Question: I was trying to change the x-axis on my plot with the code below. I named the desired labels on scale_x-discrete in orders corresponding to the legend to the right of the plot but they ended up messy. Corn appeared twice while Oat was missing for "Three-year", then Corn appeared twice again in "Four-year" with Alfalfa missing. Labels were mixed up for "Three-year" and "Four-year" too.
'''
data$rotation[data$Rot.trt %in% c("C2", "S2")]<-"TwoYear"
data$rotation[data$Rot.trt %in% c("C3", "S3", "O3")]<-"ThreeYear"
data$rotation[data$Rot.trt %in% c("C4", "S4", "O4", "A4")]<-"FourYear"
##plot, by rotation #scales = free_x X axis depends on facet
data$rotation <- factor(data$rotation, levels = c("TwoYear", "ThreeYear", "FourYear"))
ggplot(data, aes(Rot.Herb, kg.ha, fill=Crop))+
geom_boxplot()+
facet_grid(~rotation, scales = "free_x", space="free_x")+
scale_fill_brewer(palette = "Paired")+
ggtitle("Weed biomass by plot")+
theme(plot.title = element_text(size=30, face="bold", vjust=2))+
xlab("Rotation systems and Herbicide regimes (L = Low herbicide regime, C = Conventional herbicide regime)")+
scale_x_discrete(labels = c("Corn C", "Corn L", "Soybean C", "Soybean L", "Corn C", "Corn L", "Oat C", "Oat L", "Soybean C", "Soybean L", "Alfalfa C", "Alfalfa L", "Corn C", "Corn L", "Oat C", "Oat L", "Soybean C", "Soybean L"))+
theme(axis.text.x = element_text(angle = 90, hjust = 1))+
ylab("Weed dry weight")
'''
Please find picture and data here:
<URL>

Thank you!
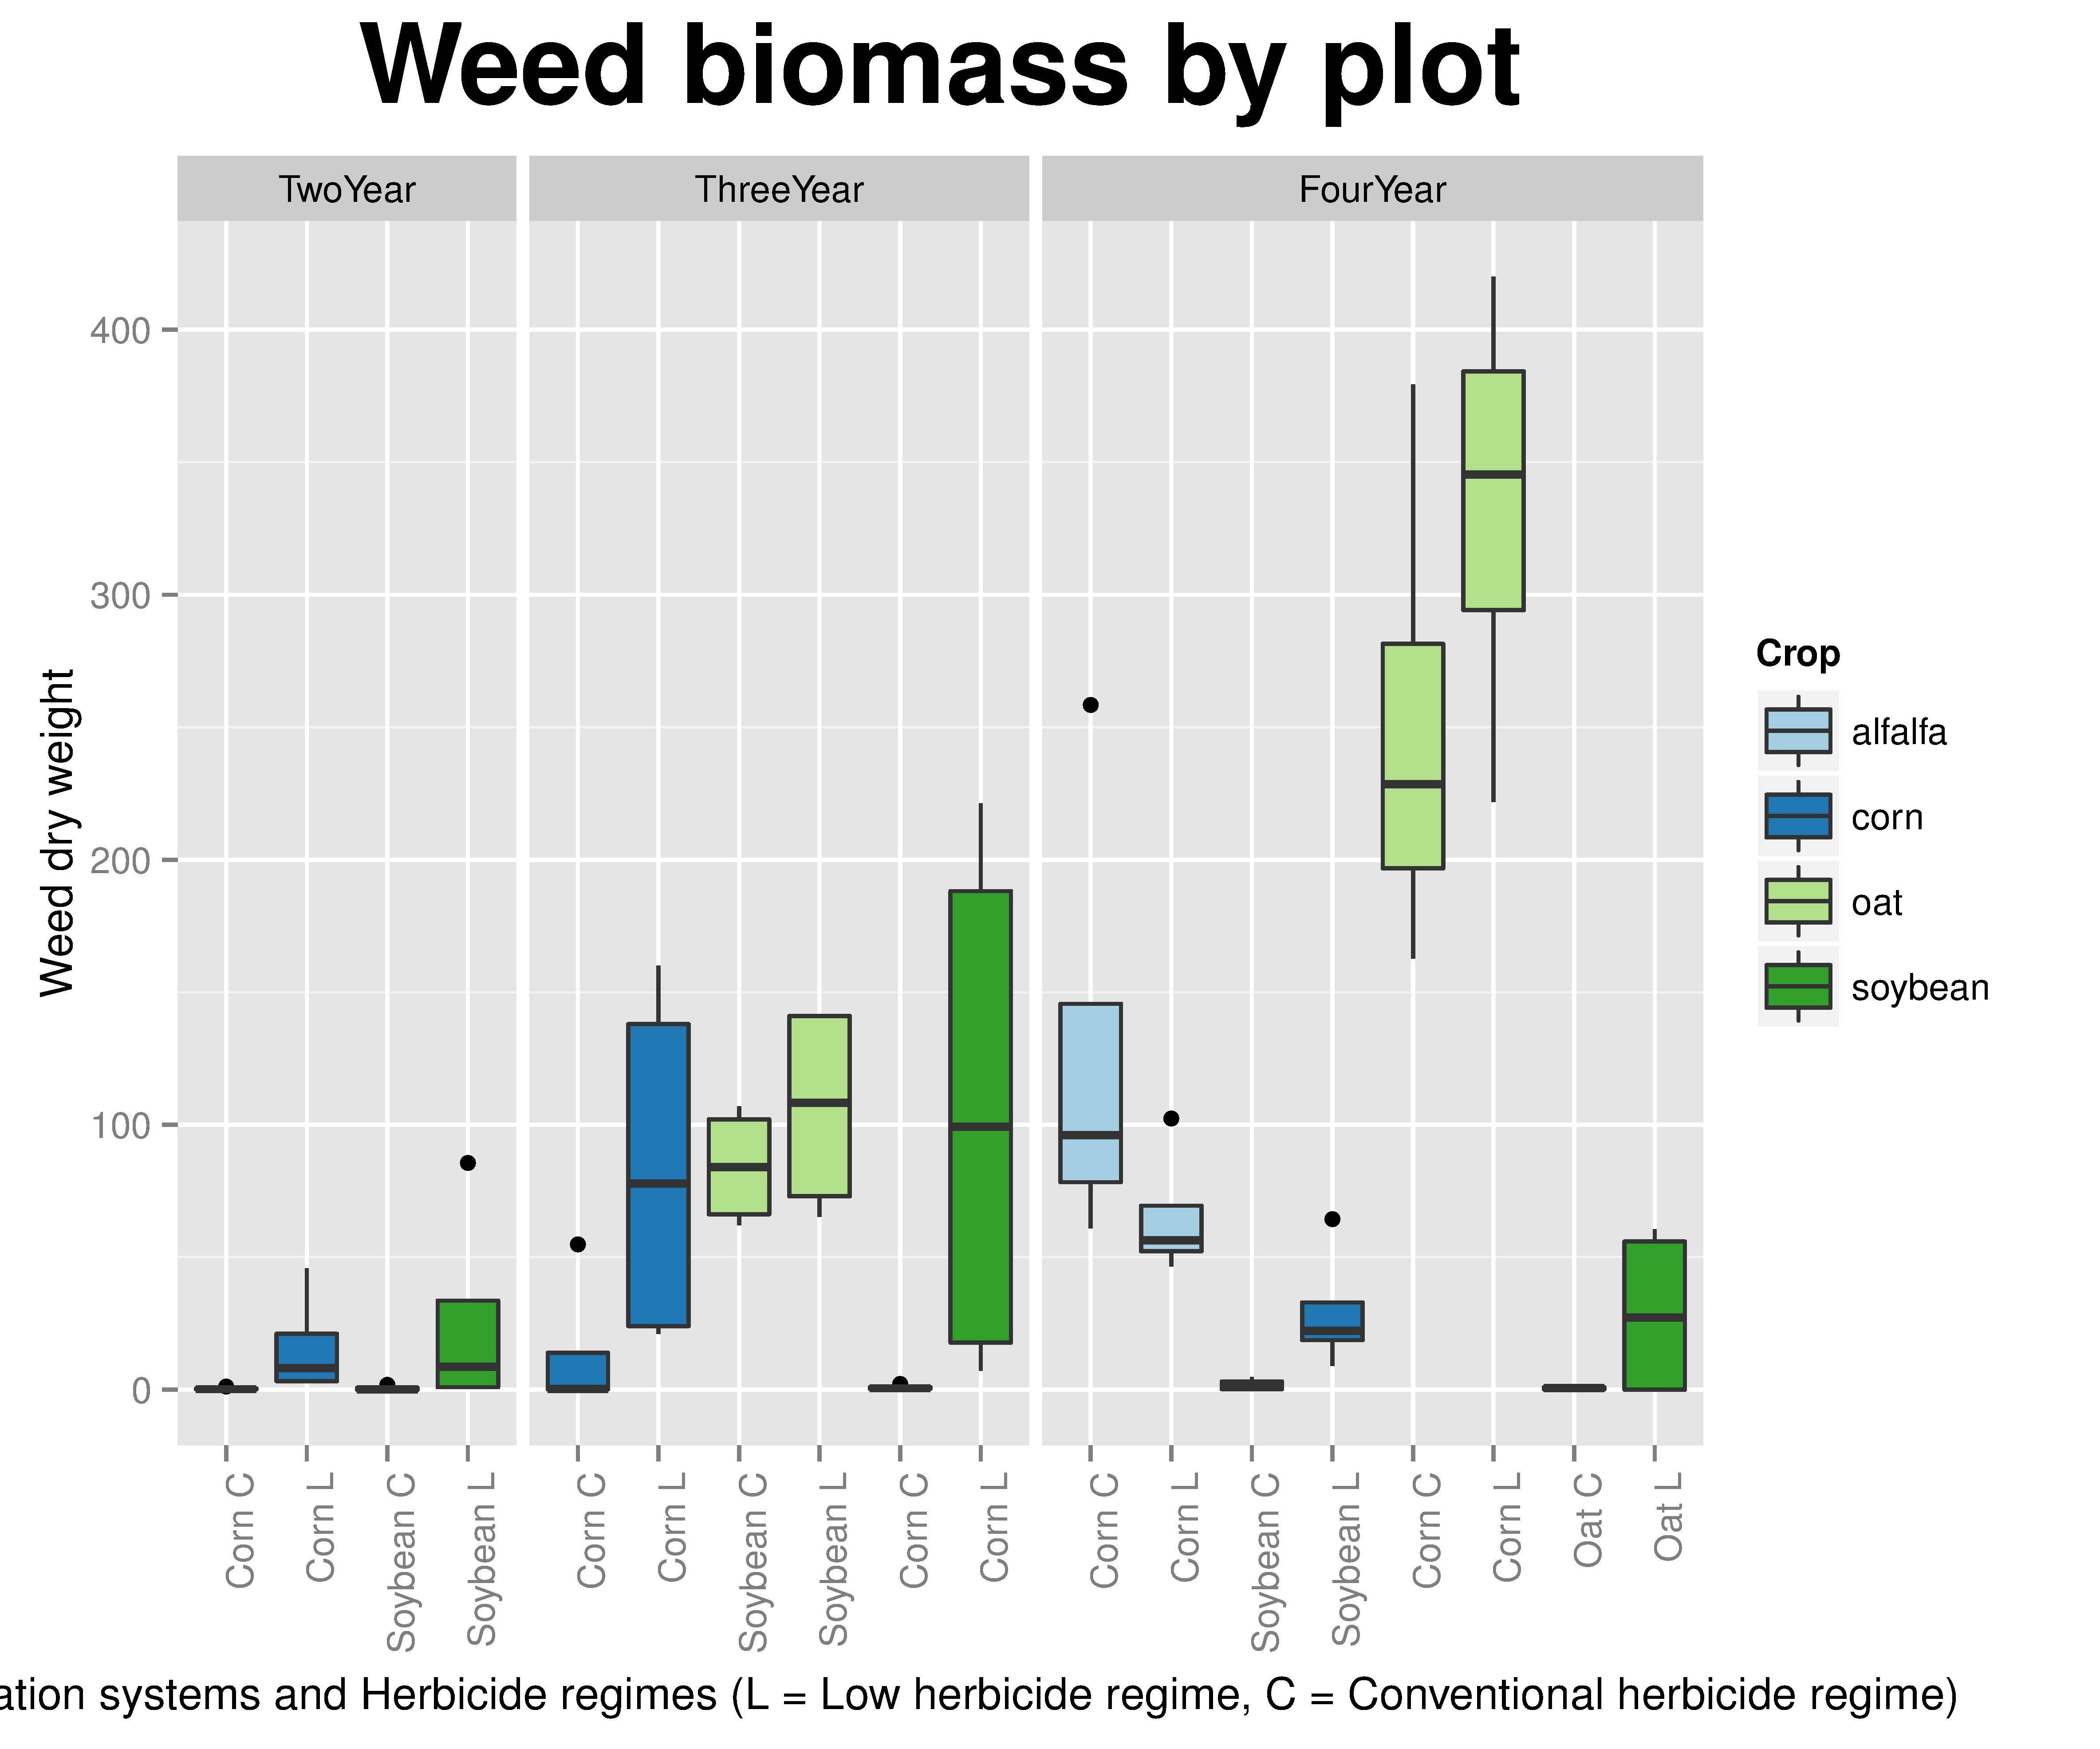
Answer: Instead of 'scale_x_discrete' you can map 'Rot.Herb' values into your axis labels using 'mapvalues' from 'plyr' package and then group on that. I'm not sure if I got the labels completely right, but something along those lines
'''
...
library(plyr)
data$Rot.Herb.label <- mapvalues(data$Rot.Herb,
c('C2conv', 'C2low', 'S2conv', 'S2low', 'C3conv', 'C3low',
'O3conv', 'O3low', 'S3conv', 'S3low', 'A4conv', 'A4low',
'C4conv', 'C4low', 'O4conv', 'O4low', 'S4conv', 'S4low'),
c("Corn C", "Corn L", "Soybean C", "Soybean L",
"Corn C", "Corn L", "Oat C", "Oat L", "Soybean C",
"Soybean L", "Alfalfa C", "Alfalfa L", "Corn C", "Corn L",
"Oat C", "Oat L", "Soybean C", "Soybean L"))
ggplot(data, aes(Rot.Herb.label, kg.ha, fill=Crop))+
geom_boxplot()+
facet_grid(~rotation, scales = "free_x", space="free_x")+
scale_fill_brewer(palette = "Paired")+
ggtitle("Weed biomass by plot")+
theme(plot.title = element_text(size=30, face="bold", vjust=2))+
xlab("Rotation systems and Herbicide regimes (L = Low herbicide regime, C = Conventional herbicide regime)")+
theme(axis.text.x = element_text(angle = 90, hjust = 1))+
ylab("Weed dry weight")
...
'''
That produces